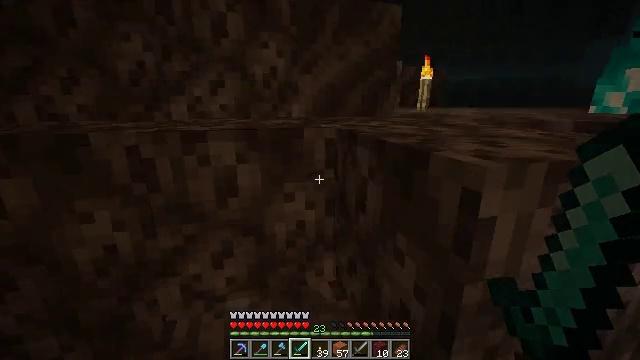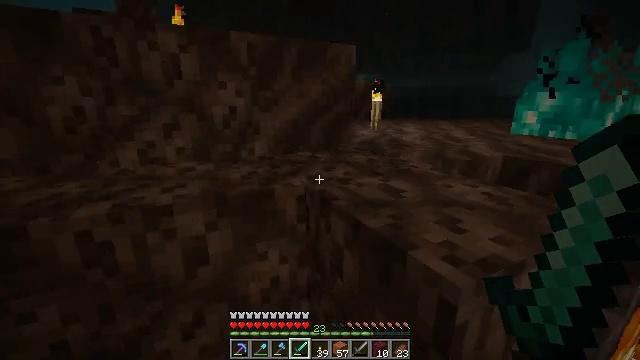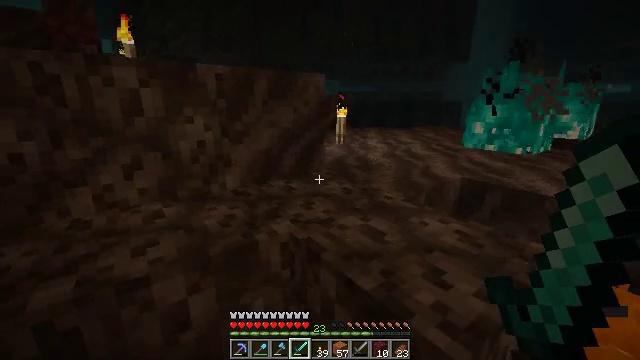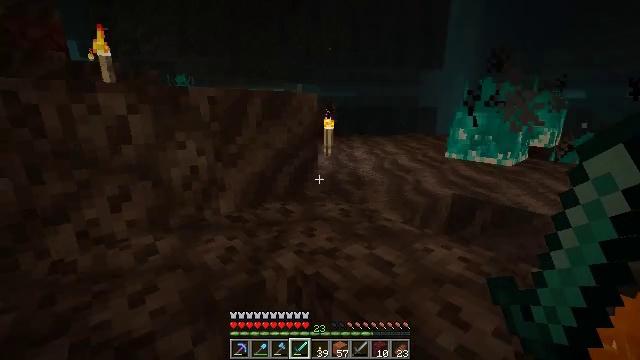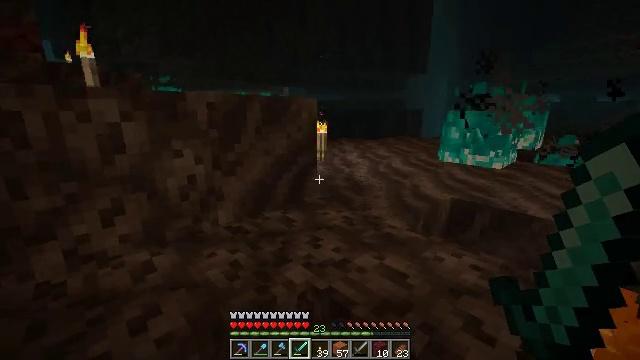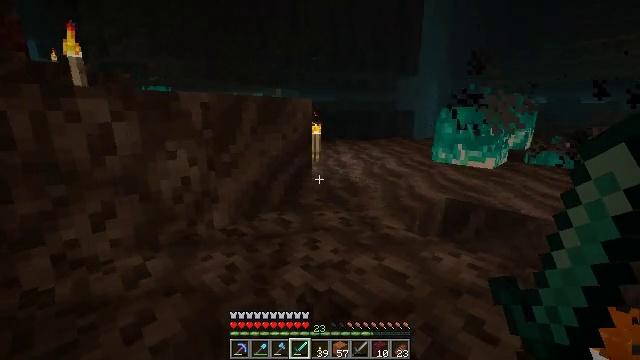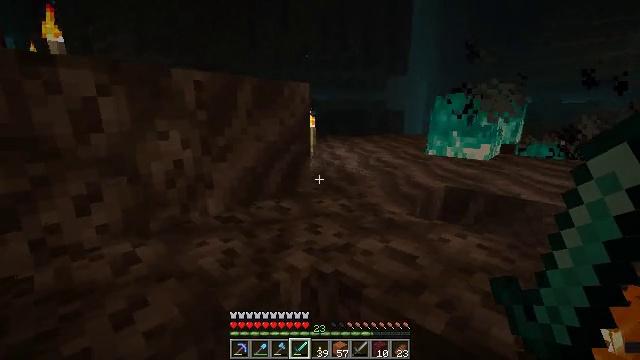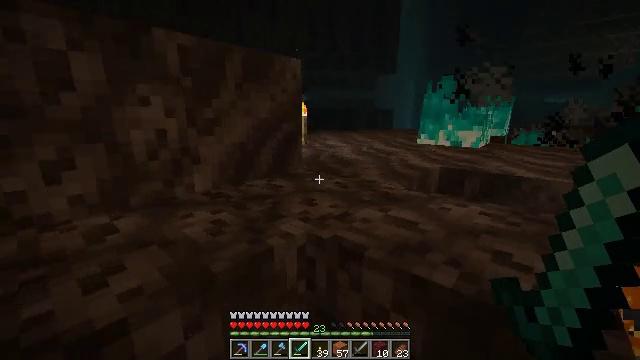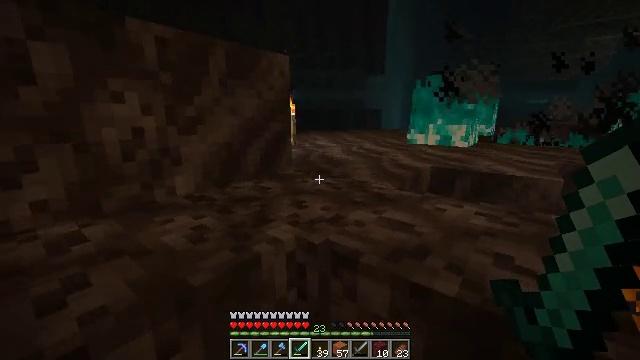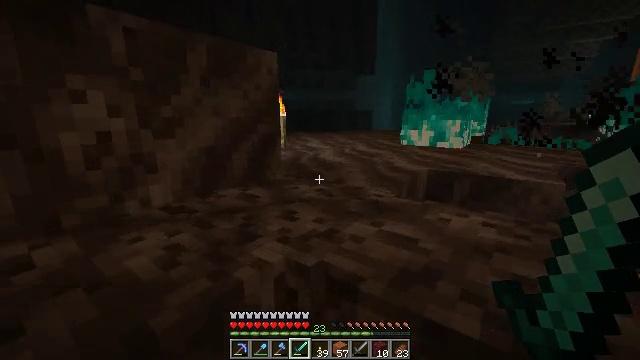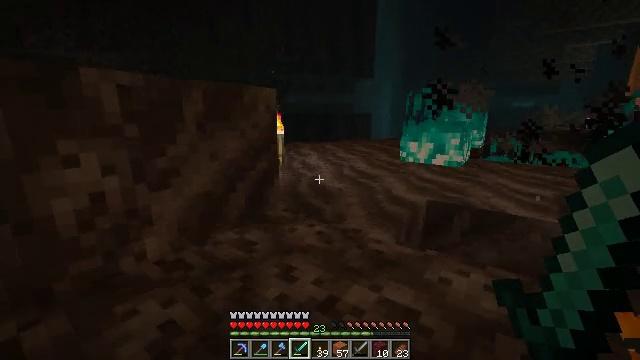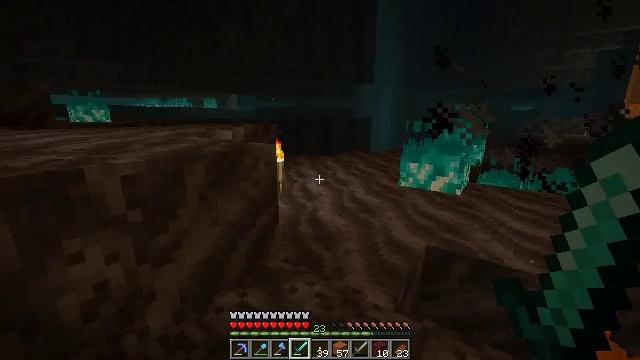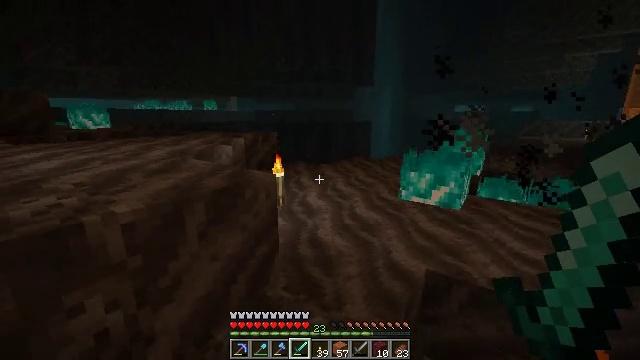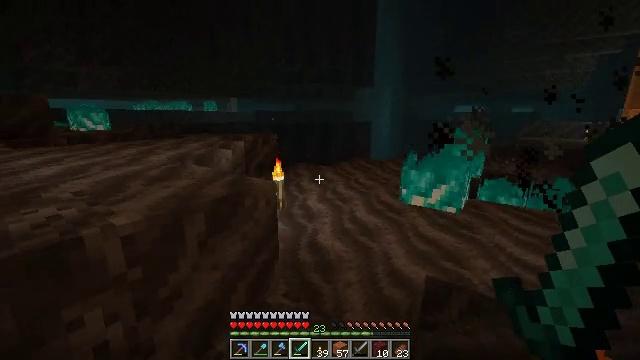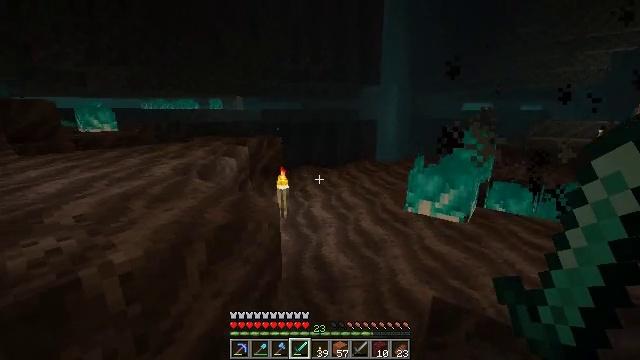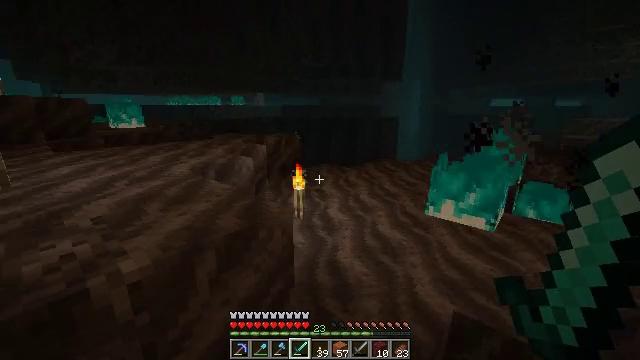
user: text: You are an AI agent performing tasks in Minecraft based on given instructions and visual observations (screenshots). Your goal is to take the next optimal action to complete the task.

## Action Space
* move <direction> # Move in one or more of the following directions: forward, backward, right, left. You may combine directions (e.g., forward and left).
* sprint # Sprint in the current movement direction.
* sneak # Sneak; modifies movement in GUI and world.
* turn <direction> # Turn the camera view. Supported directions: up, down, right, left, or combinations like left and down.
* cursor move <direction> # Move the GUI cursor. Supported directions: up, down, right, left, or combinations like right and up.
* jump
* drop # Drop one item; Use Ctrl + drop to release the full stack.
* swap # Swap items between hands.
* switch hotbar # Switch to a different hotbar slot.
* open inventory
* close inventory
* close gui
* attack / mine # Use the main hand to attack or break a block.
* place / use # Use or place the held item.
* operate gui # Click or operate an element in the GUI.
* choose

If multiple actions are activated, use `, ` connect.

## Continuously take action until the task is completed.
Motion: motion action
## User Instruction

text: Break the block holding the soul fire.
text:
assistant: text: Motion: move forward and move left, turn right, jump
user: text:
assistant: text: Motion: move forward and move left, turn right, jump
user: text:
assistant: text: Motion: move forward and move left, turn right, jump
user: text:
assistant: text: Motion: move forward and move left, turn right
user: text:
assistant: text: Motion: move forward and move left, turn right
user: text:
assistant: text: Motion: move forward and move left, turn right
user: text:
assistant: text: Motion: move forward, turn right
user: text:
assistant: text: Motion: move forward, turn right
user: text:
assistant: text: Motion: move forward, turn right
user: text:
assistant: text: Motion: move forward, jump
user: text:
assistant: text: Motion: move forward, jump
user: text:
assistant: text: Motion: move forward, jump
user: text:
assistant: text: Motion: move forward, jump
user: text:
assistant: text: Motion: move forward and move right, turn left
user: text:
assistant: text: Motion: move forward and move right, turn left
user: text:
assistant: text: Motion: move forward and move right, turn left
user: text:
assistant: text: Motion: move forward, turn left
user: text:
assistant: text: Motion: move forward, turn left
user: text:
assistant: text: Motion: move forward
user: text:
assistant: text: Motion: move forward, turn left
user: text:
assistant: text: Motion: move forward, turn left
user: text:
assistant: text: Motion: move forward, turn left
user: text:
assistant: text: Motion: move forward and move right, turn left
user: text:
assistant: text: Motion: move forward and move right, turn left
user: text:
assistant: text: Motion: move forward and move right, turn left
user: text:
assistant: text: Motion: move forward and move right, turn left
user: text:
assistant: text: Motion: move forward and move right, turn left
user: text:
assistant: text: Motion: move forward and move right, turn left
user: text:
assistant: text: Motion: move forward and move right, turn left
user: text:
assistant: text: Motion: move forward and move right, turn left